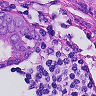
Metastatic tissue present: yes